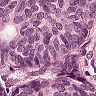
Metastatic tissue present: yes